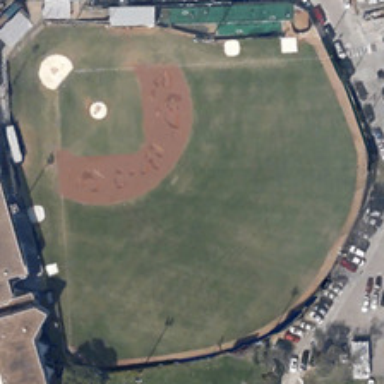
The fan shaped baseball field is next to building with brown roofs .